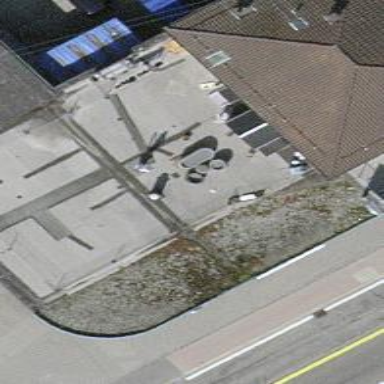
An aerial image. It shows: Car repair shop.